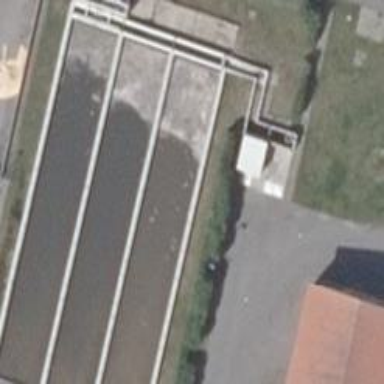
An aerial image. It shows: Body of wastewater.